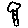
Label: tree